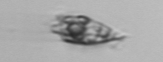
Label: Oxytoxum